Field crop: maize
Growth stage: 2
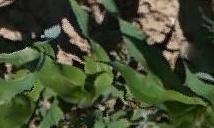
Species: maize